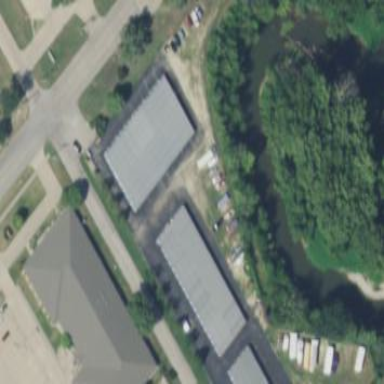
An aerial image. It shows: Storage area enclosed by fence.